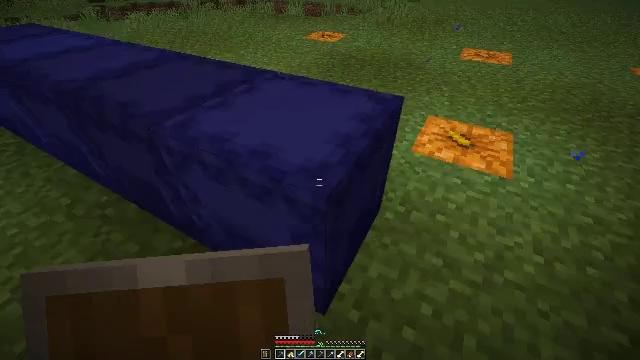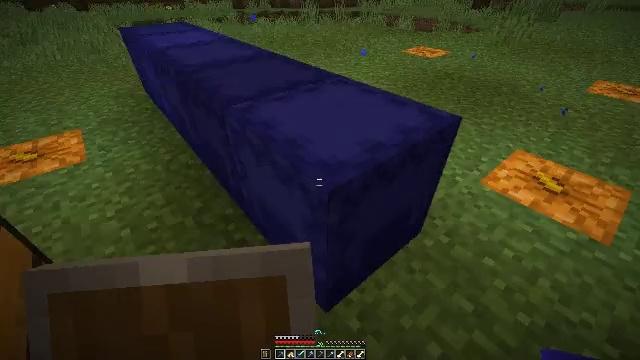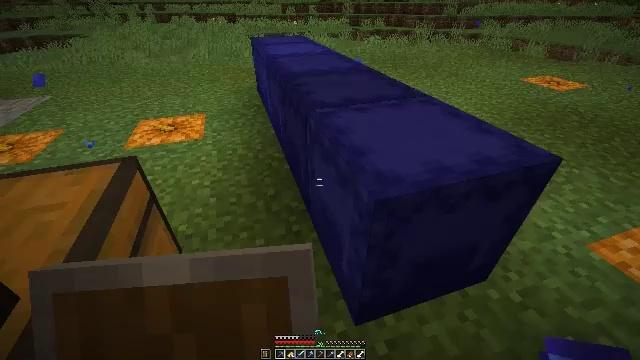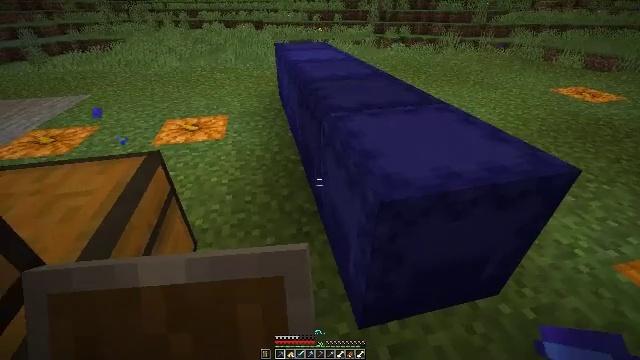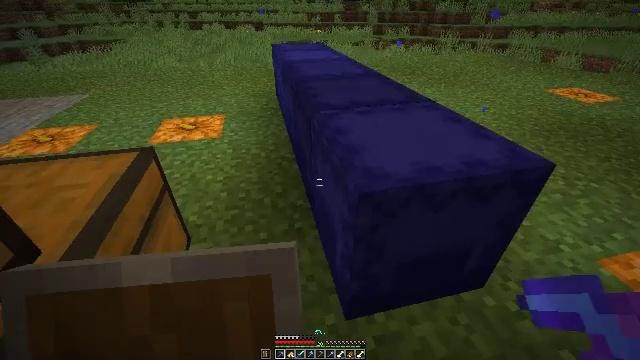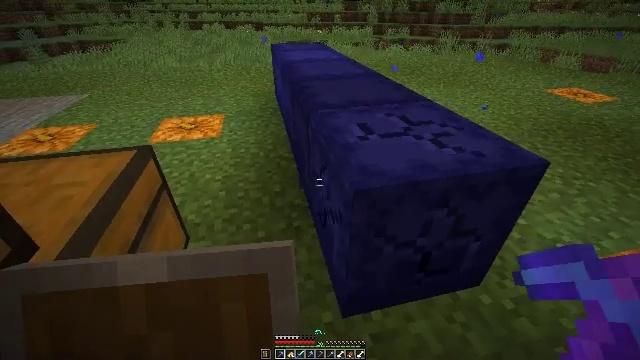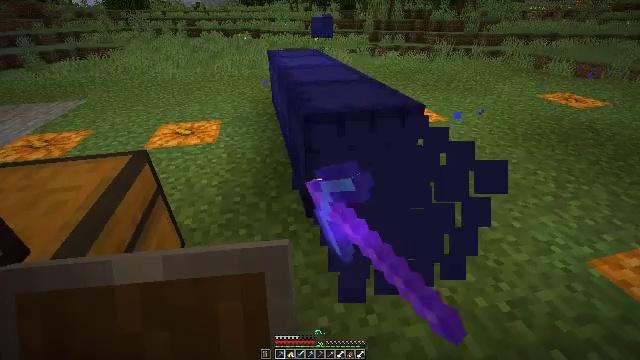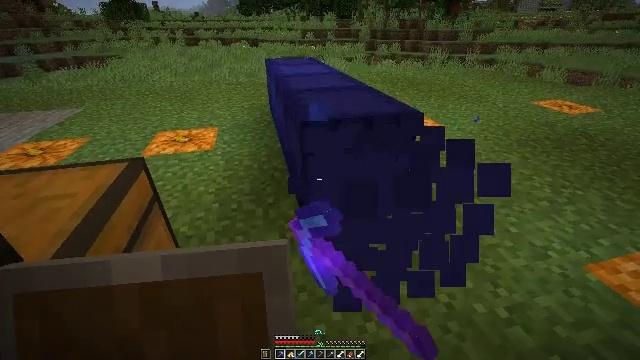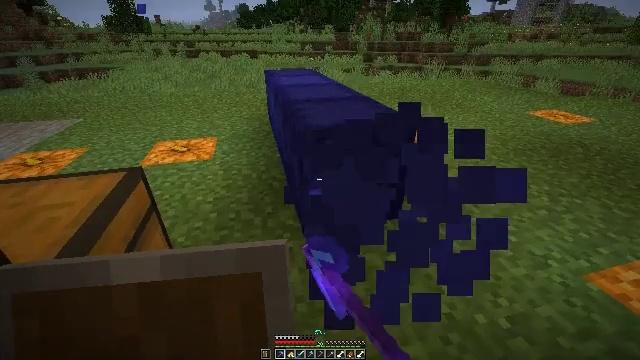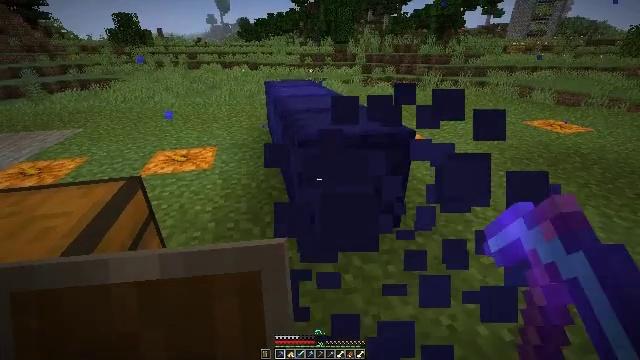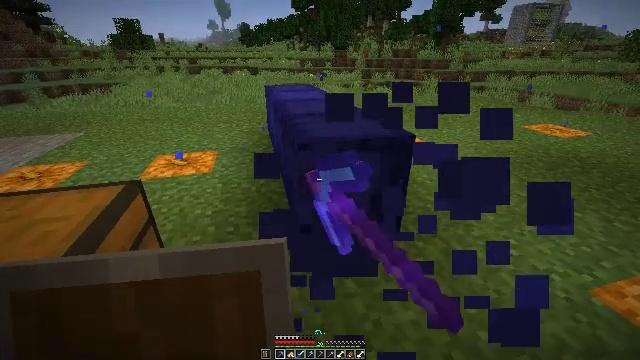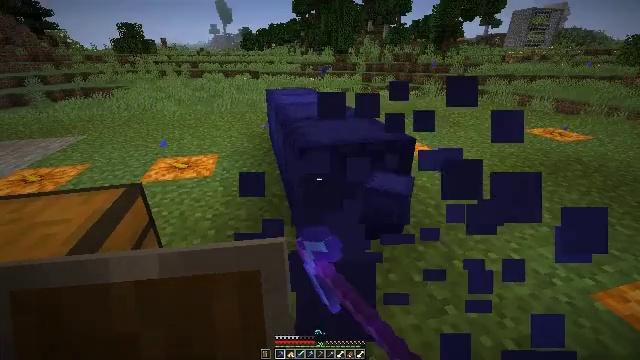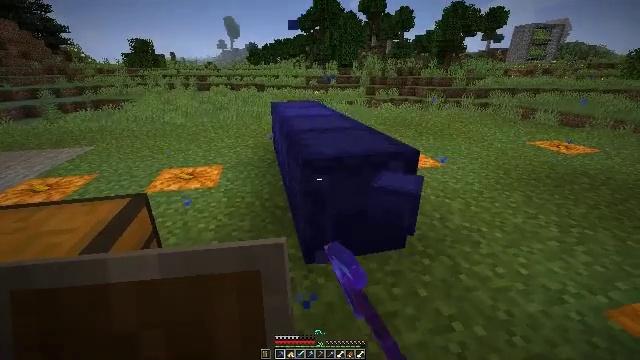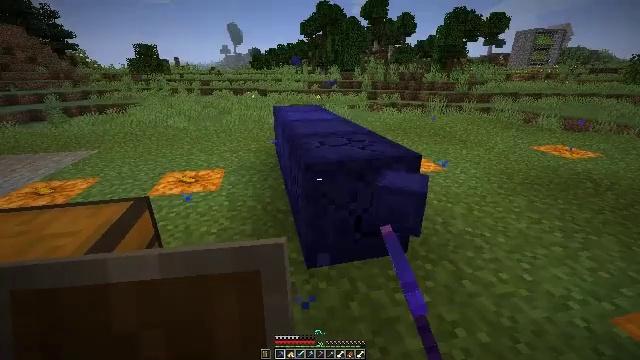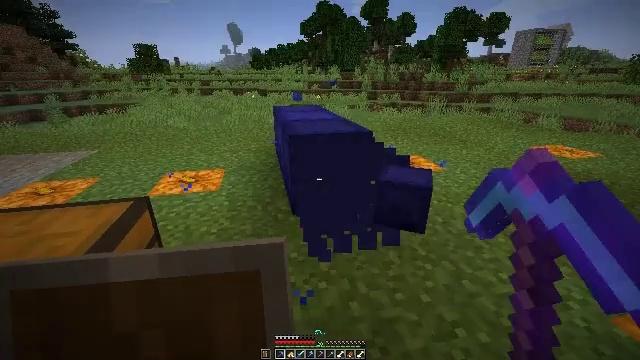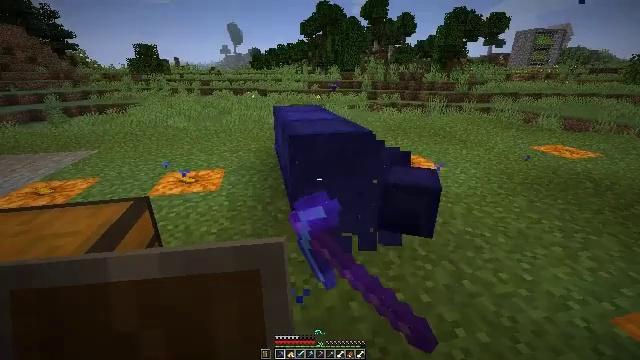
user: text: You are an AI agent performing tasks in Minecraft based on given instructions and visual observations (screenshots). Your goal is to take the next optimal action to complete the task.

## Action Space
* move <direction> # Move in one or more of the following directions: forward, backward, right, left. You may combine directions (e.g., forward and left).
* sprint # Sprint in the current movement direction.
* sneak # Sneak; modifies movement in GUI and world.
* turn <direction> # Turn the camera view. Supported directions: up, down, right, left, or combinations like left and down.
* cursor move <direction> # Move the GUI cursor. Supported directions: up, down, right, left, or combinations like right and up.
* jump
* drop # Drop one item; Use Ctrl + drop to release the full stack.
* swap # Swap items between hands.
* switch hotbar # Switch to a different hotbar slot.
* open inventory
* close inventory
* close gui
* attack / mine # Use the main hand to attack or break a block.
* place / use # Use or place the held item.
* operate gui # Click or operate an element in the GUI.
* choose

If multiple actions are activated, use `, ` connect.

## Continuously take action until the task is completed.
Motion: motion action
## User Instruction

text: Collect the blue shulker box into your inventory.
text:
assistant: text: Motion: move right, turn left and up
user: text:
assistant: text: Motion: turn left and up
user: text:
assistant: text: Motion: turn left and up
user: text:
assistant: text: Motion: no_op
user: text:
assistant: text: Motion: attack / mine
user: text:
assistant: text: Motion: turn up, attack / mine
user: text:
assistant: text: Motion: turn up, attack / mine
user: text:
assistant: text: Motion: turn up, attack / mine
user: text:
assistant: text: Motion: turn up, attack / mine
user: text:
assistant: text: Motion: attack / mine
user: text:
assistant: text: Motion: attack / mine
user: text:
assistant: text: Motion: turn up, attack / mine
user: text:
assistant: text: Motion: attack / mine
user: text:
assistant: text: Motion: attack / mine
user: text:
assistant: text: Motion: attack / mine
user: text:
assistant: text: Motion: attack / mine
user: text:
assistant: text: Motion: turn up, attack / mine
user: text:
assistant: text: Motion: turn up, attack / mine
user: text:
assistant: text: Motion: attack / mine
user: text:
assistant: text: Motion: attack / mine
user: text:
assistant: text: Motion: turn up, attack / mine
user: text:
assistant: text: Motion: attack / mine
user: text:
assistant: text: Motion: attack / mine
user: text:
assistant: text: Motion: attack / mine
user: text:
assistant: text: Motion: move forward, attack / mine
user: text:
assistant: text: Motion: move forward, attack / mine
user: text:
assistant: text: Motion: move forward, attack / mine
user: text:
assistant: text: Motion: move forward, attack / mine
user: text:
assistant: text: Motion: attack / mine
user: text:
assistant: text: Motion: attack / mine